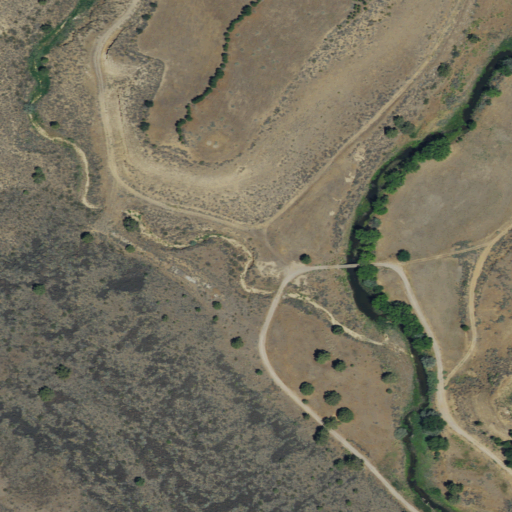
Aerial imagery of valley in California named Sand Canyon containing shrub and woody wetlands